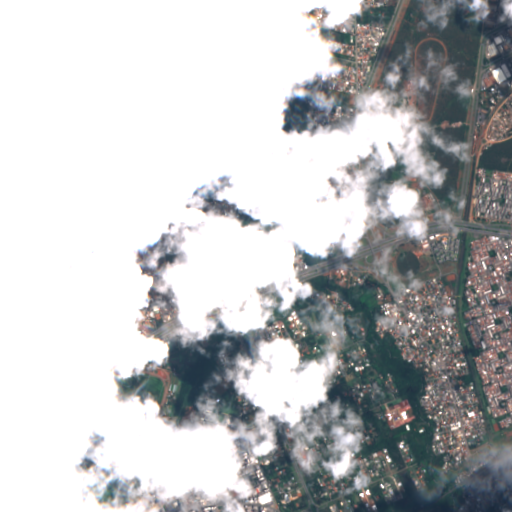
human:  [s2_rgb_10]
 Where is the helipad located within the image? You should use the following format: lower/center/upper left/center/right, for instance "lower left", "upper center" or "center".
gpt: The helipad is located in the lower left of the image.
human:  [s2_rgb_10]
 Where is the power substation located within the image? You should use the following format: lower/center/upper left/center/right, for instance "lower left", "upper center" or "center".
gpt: The power substation is located in the center right of the image.
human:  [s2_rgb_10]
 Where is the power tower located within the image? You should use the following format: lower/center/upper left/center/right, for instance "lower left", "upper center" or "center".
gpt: The power tower is located in the lower right of the image.
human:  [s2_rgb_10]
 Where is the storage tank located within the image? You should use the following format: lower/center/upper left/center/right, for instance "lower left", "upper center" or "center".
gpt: The storage tank is located in the center of the image.
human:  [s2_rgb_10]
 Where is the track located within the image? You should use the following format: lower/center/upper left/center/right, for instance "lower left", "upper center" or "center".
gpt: The track is located in the lower left of the image.
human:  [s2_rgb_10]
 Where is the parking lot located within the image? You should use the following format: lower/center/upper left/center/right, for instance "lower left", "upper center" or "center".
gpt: There is no parking lot in the image.